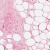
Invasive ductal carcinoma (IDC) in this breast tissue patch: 0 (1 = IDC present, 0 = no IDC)